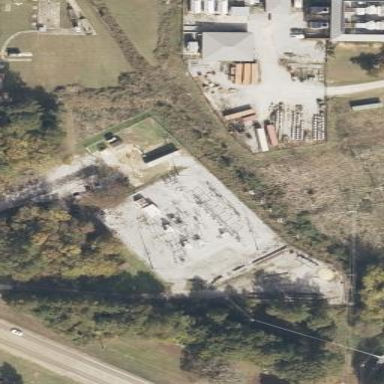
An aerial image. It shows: Distribution substation surrounded by fence.